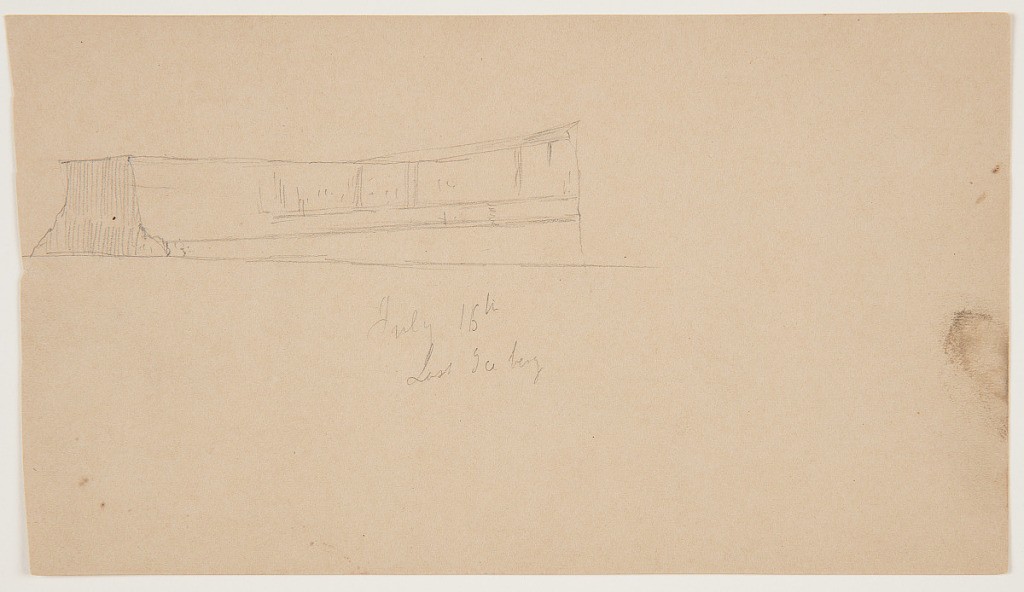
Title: The Last Iceberg, Canada
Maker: Frederic Edwin Church, American, 1826–1900
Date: July 16, 1859
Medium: Graphite on light brown wove paper
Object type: Drawing
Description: Seascape sketch showing an oblique view, at upper left, of a long, rectangular iceberg with a top that slopes upward to the right like a ramp, seen off the coast of the Newfoundland and Labrador, Canada. Layers of melted eroson, like rock strata, are shown as long, diagonal lines on the side of the iceberg.